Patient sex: M
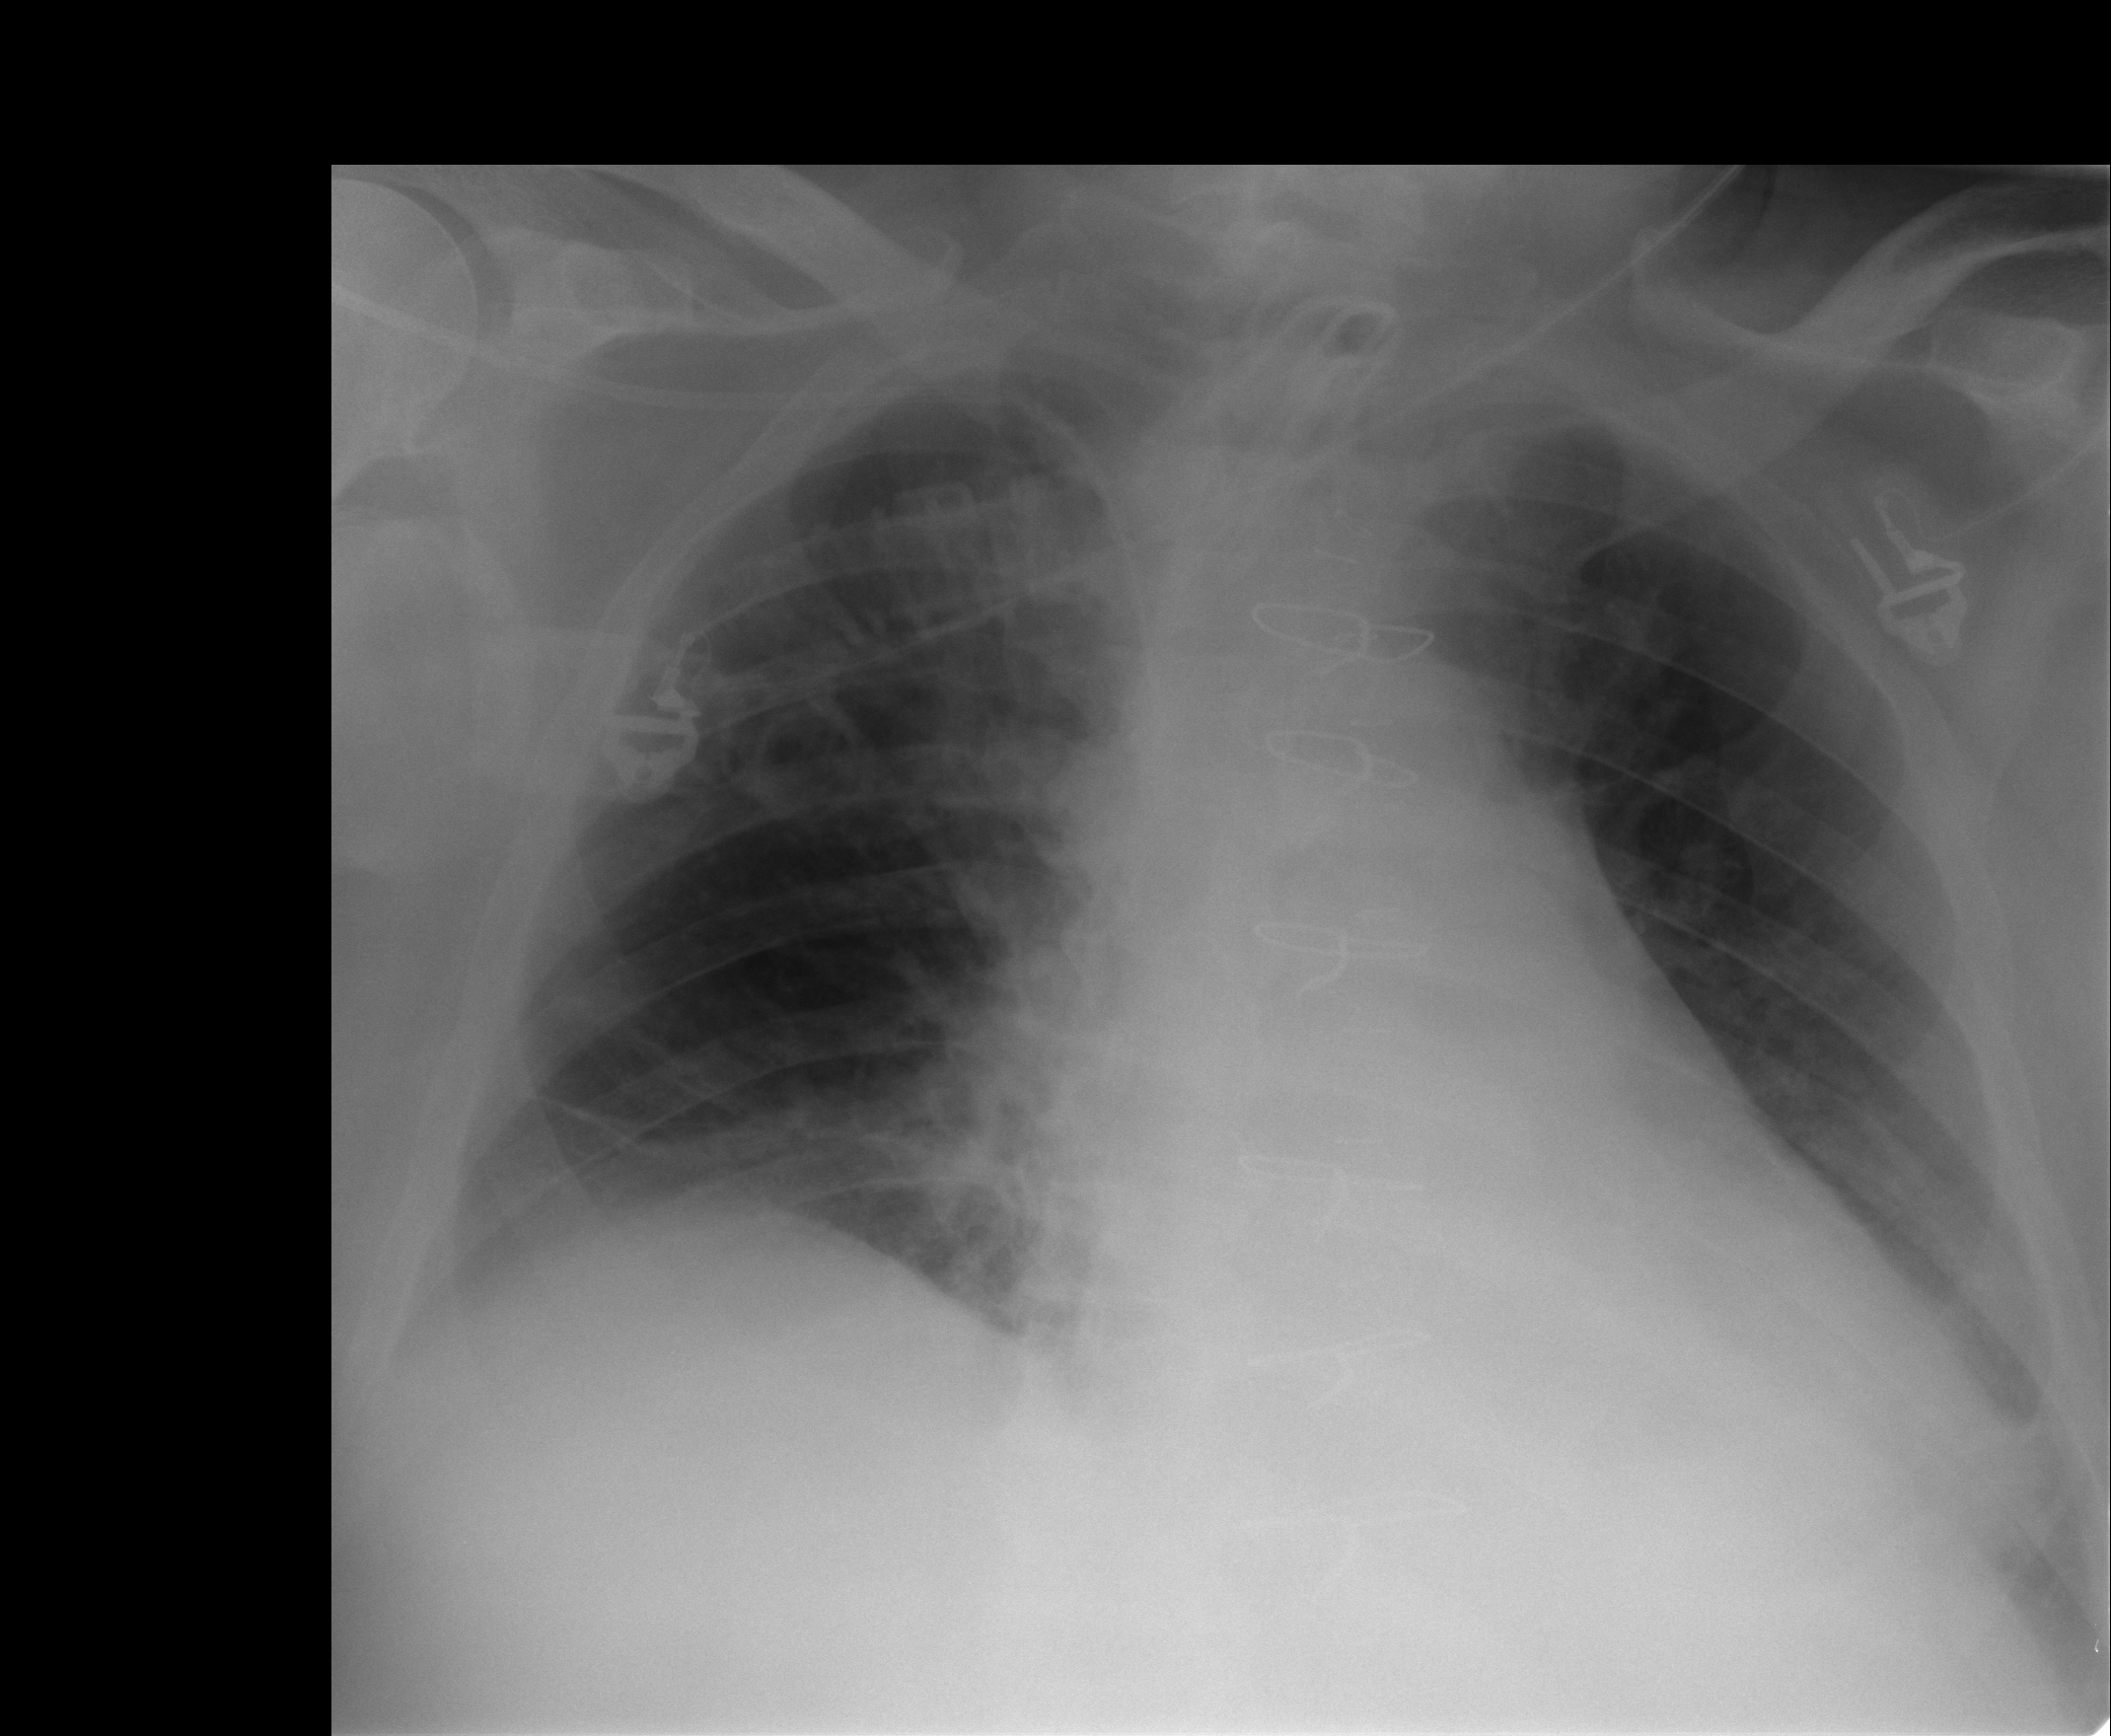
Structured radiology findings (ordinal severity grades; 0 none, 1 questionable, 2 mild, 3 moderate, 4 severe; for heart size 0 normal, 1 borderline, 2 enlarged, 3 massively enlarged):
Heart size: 2
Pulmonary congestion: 2
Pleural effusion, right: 1
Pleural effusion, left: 1
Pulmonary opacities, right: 1
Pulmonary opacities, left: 0
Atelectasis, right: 2
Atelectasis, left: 2